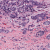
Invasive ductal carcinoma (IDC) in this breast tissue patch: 1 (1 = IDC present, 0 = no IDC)